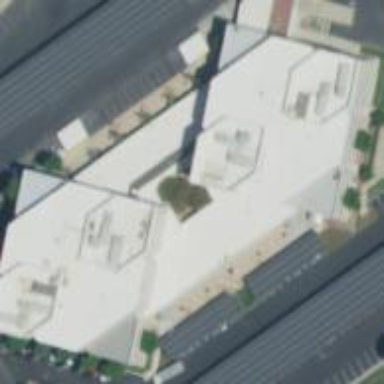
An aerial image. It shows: Commercial building.